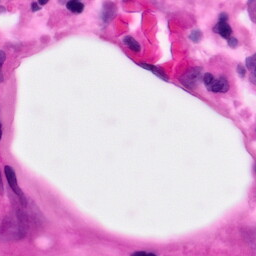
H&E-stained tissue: Pancreatic